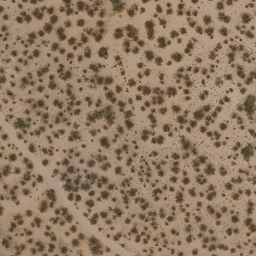
Label: chaparral